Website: walmart
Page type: store-pickup
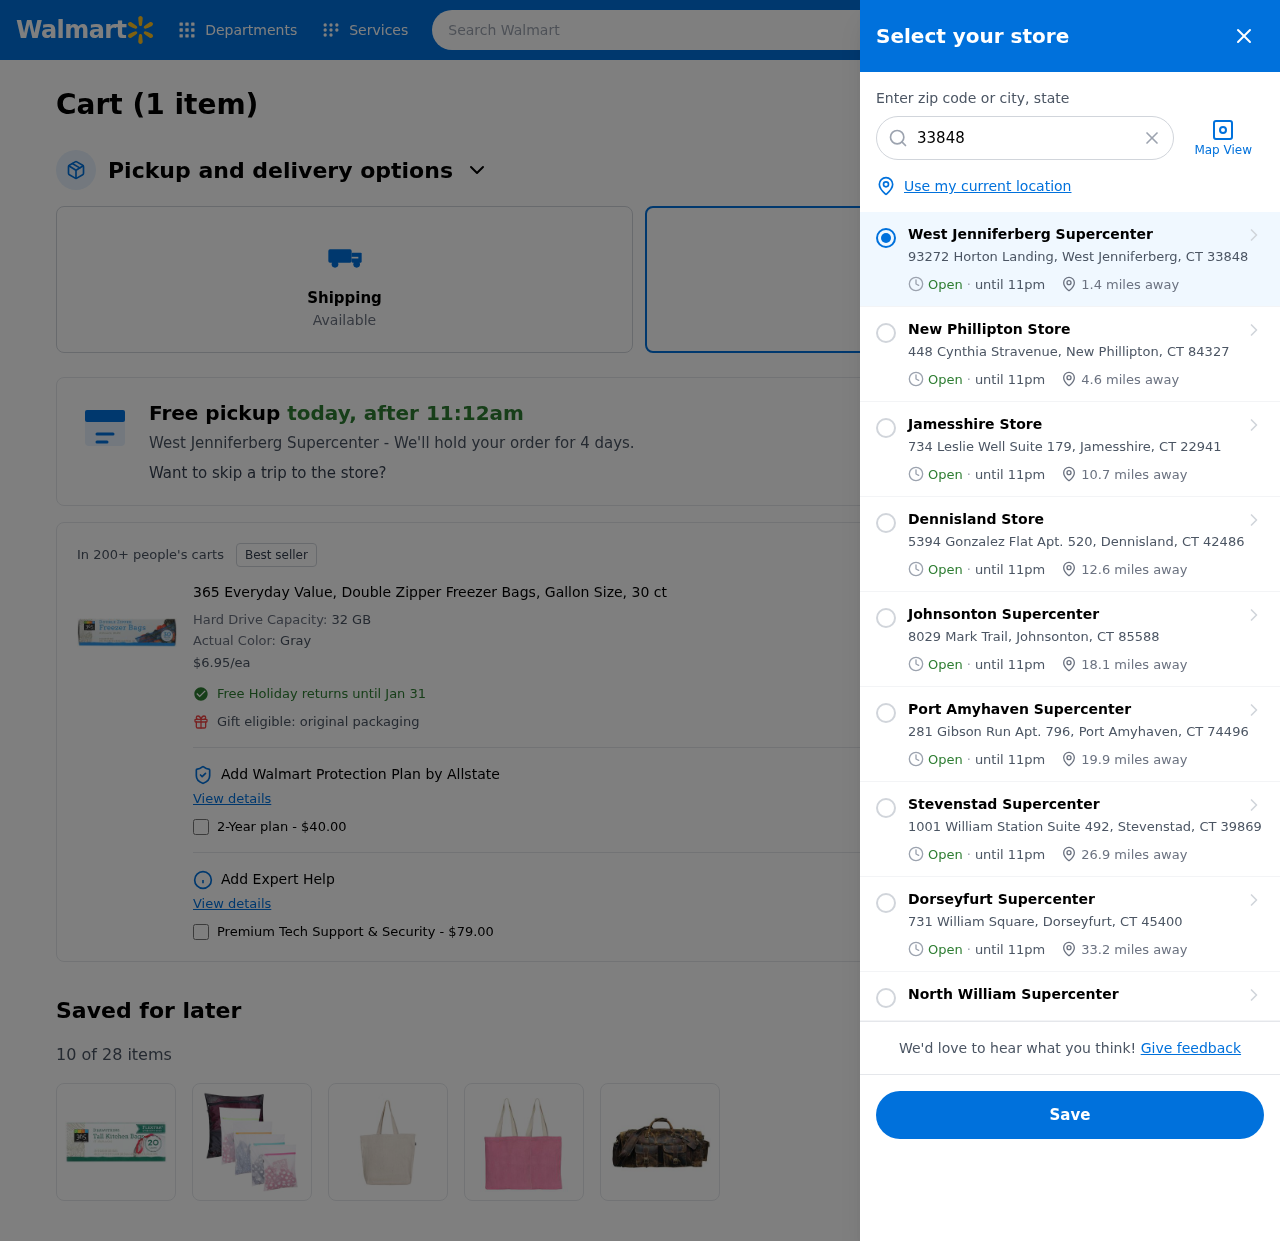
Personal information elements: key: PII_CITY
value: West Jenniferberg
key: PII_CITY
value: West Jenniferberg Supercenter
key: PII_CITY_STATE_ZIP
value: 93272 Horton Landing, West Jenniferberg, CT 33848
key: PII_LOCATION1_CITY
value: New Phillipton Store
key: PII_LOCATION1_CITY_STATE_ZIP
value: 448 Cynthia Stravenue, New Phillipton, CT 84327
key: PII_LOCATION2_CITY
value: Jamesshire Store
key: PII_LOCATION2_CITY_STATE_ZIP
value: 734 Leslie Well Suite 179, Jamesshire, CT 22941
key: PII_LOCATION3_CITY
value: Dennisland Store
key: PII_LOCATION3_CITY_STATE_ZIP
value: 5394 Gonzalez Flat Apt. 520, Dennisland, CT 42486
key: PII_LOCATION4_CITY
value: Johnsonton Supercenter
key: PII_LOCATION4_CITY_STATE_ZIP
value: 8029 Mark Trail, Johnsonton, CT 85588
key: PII_LOCATION5_CITY
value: Port Amyhaven Supercenter
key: PII_LOCATION5_CITY_STATE_ZIP
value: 281 Gibson Run Apt. 796, Port Amyhaven, CT 74496
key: PII_LOCATION6_CITY
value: Stevenstad Supercenter
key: PII_LOCATION6_CITY_STATE_ZIP
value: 1001 William Station Suite 492, Stevenstad, CT 39869
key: PII_LOCATION7_CITY
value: Dorseyfurt Supercenter
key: PII_LOCATION7_CITY_STATE_ZIP
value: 731 William Square, Dorseyfurt, CT 45400
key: PII_LOCATION8_CITY
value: North William Supercenter
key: PII_POSTCODE
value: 33848
Product elements: key: PRODUCT1_NAME
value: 365 Everyday Value, Double Zipper Freezer Bags, Gallon Size, 30 ct
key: PRODUCT1_PRICE
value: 6.95
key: PRODUCT1_DESC
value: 32 GB
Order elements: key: ORDER_NUM_ITEMS
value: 1
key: ORDER_NUM_ITEMS
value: Cart (1 item)
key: ORDER_DELIVERY_DATE
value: today, after 11:12am
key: ORDER_ITEM1_QUANTITY
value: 1
Search elements: key: HEADER_SEARCH
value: Search Walmart
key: SEARCH_LOCATION
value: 33848